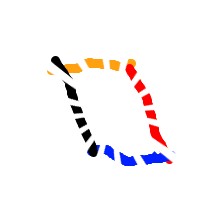
Shape: parallelogram